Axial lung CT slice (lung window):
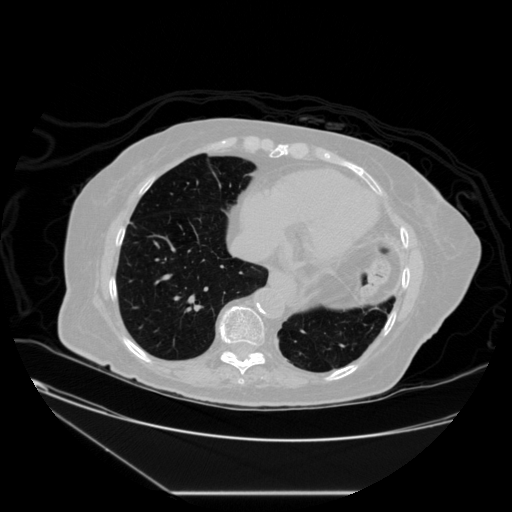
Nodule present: no